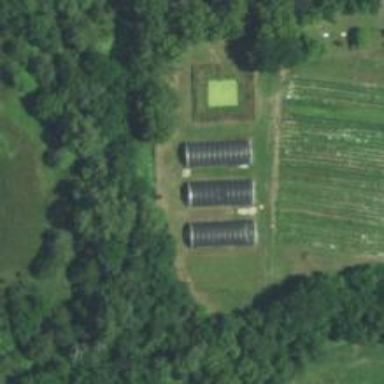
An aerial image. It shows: Agricultural building.